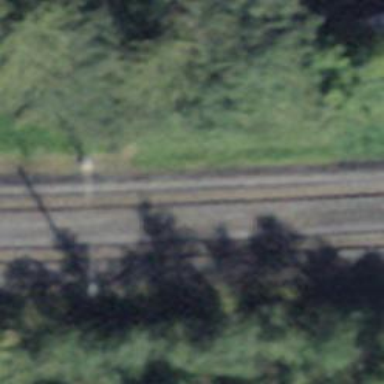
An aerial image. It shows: Narrow-gauge railway with 1 track. The tracks are electrified with contact line.